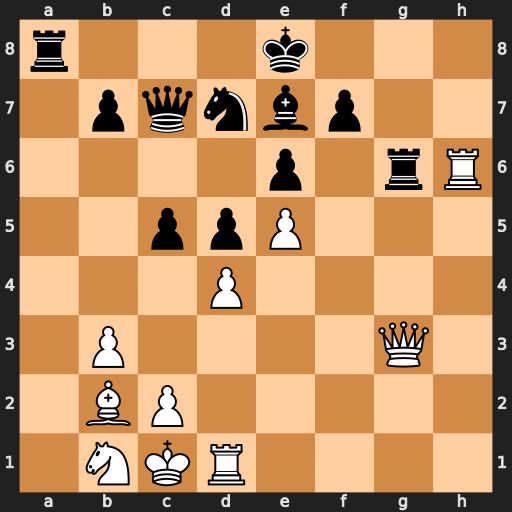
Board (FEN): r3k3/1pqnbp2/4p1rR/2ppP3/3P4/1P4Q1/1BP5/1NKR4
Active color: w
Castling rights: q
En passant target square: -
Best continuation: Rxg6 fxg6 Qxg6+